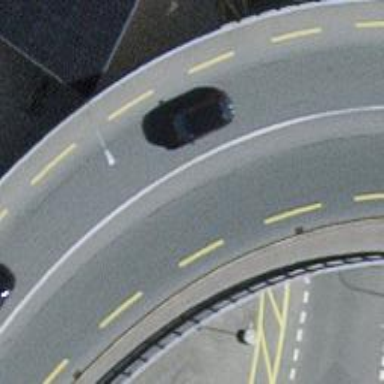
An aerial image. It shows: Primary highway bridge with asphalt surface and designated cycle lane.